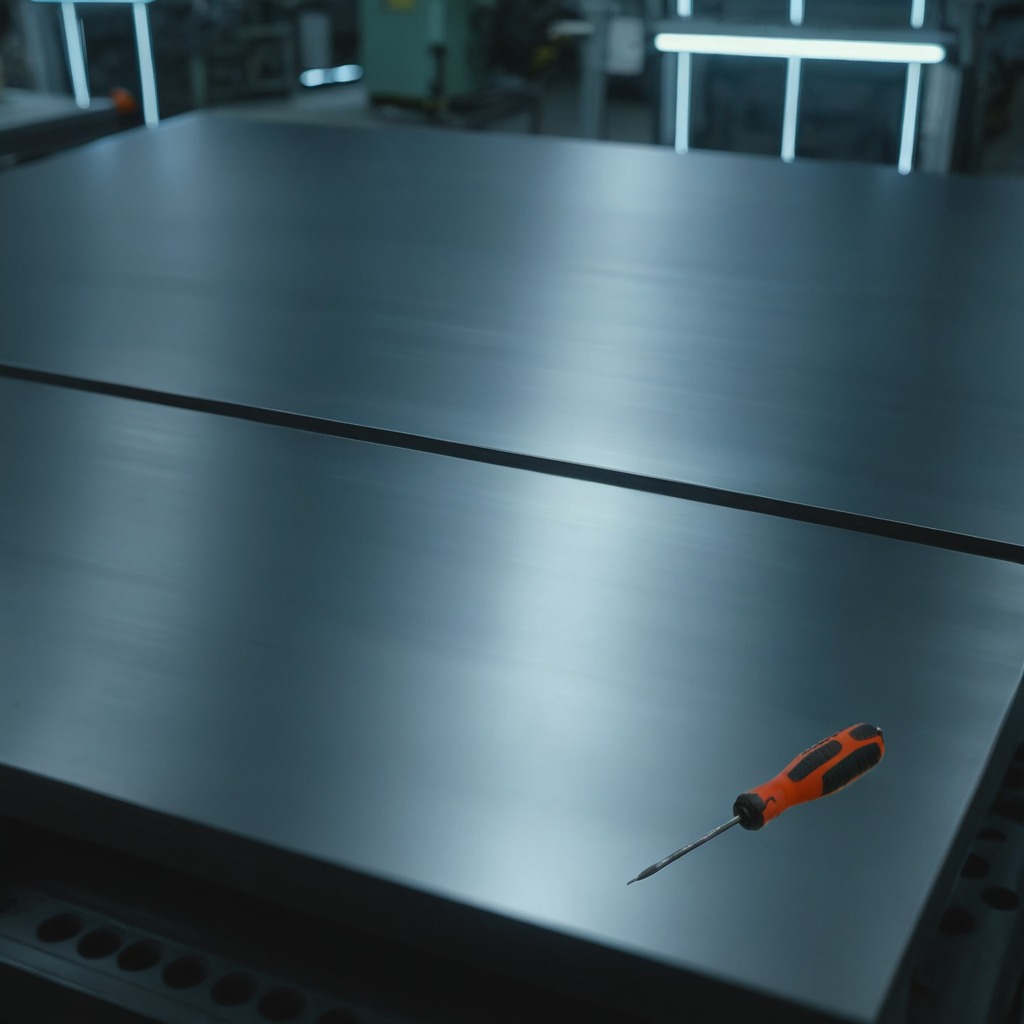
A screwdriver lies on the metal table in the machine shop under fluorescent lights.